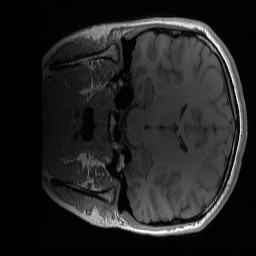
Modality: T1w
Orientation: coronal
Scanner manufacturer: siemens
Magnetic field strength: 3 T
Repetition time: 2 s
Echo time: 0.0022 s